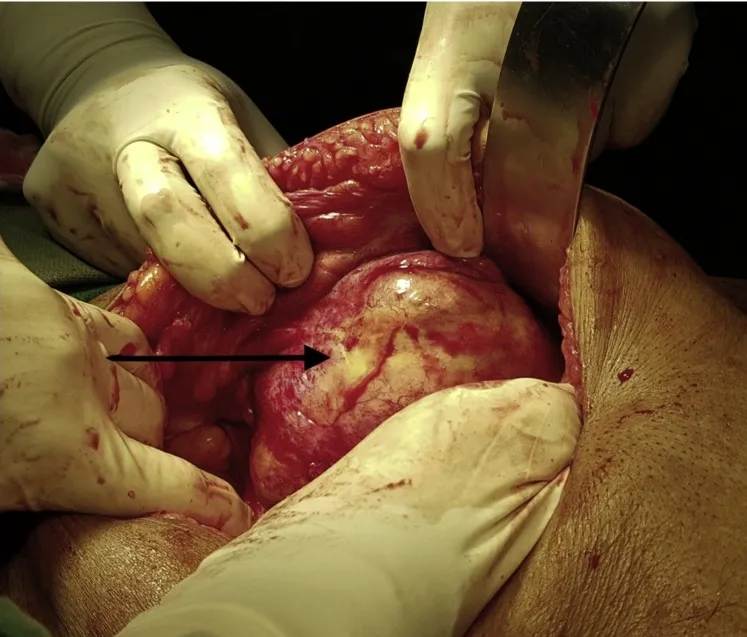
Intra operative image - Arrow showing the cystic swelling.
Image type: medical_photograph (other_medical_photograph)